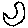
Label: moon